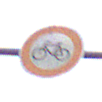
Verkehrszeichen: VerbotRadverkehr
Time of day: Midday
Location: Outdoor (Nature)
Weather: Overcast
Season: NotSpecified
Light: Natural